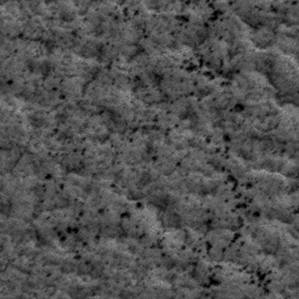
Label: frost